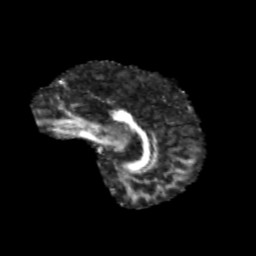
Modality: FA
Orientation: sagittal
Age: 13
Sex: male
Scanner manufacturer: siemens
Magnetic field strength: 3 T
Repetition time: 3.8 s
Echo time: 0.07 s